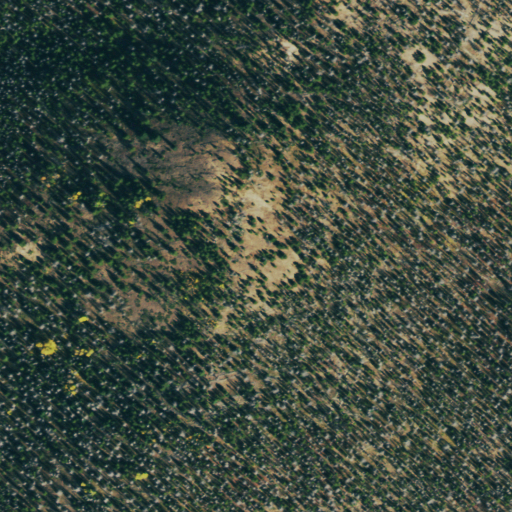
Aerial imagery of mountain in Colorado named Apiatan Mountain containing grassland and shrub